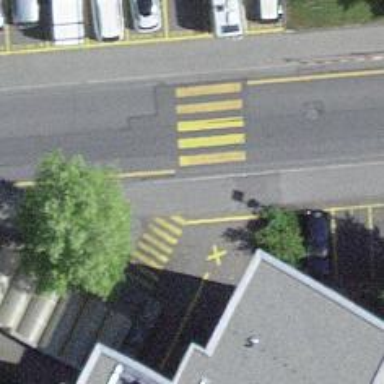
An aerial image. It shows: Kerb barrier.